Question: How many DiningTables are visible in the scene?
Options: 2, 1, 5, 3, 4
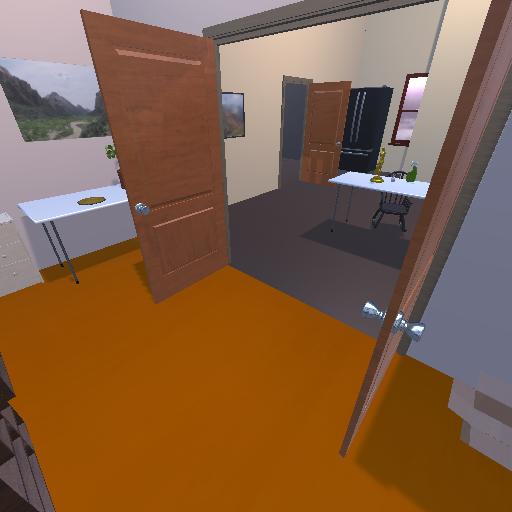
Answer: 2